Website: walmart
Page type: address-validator
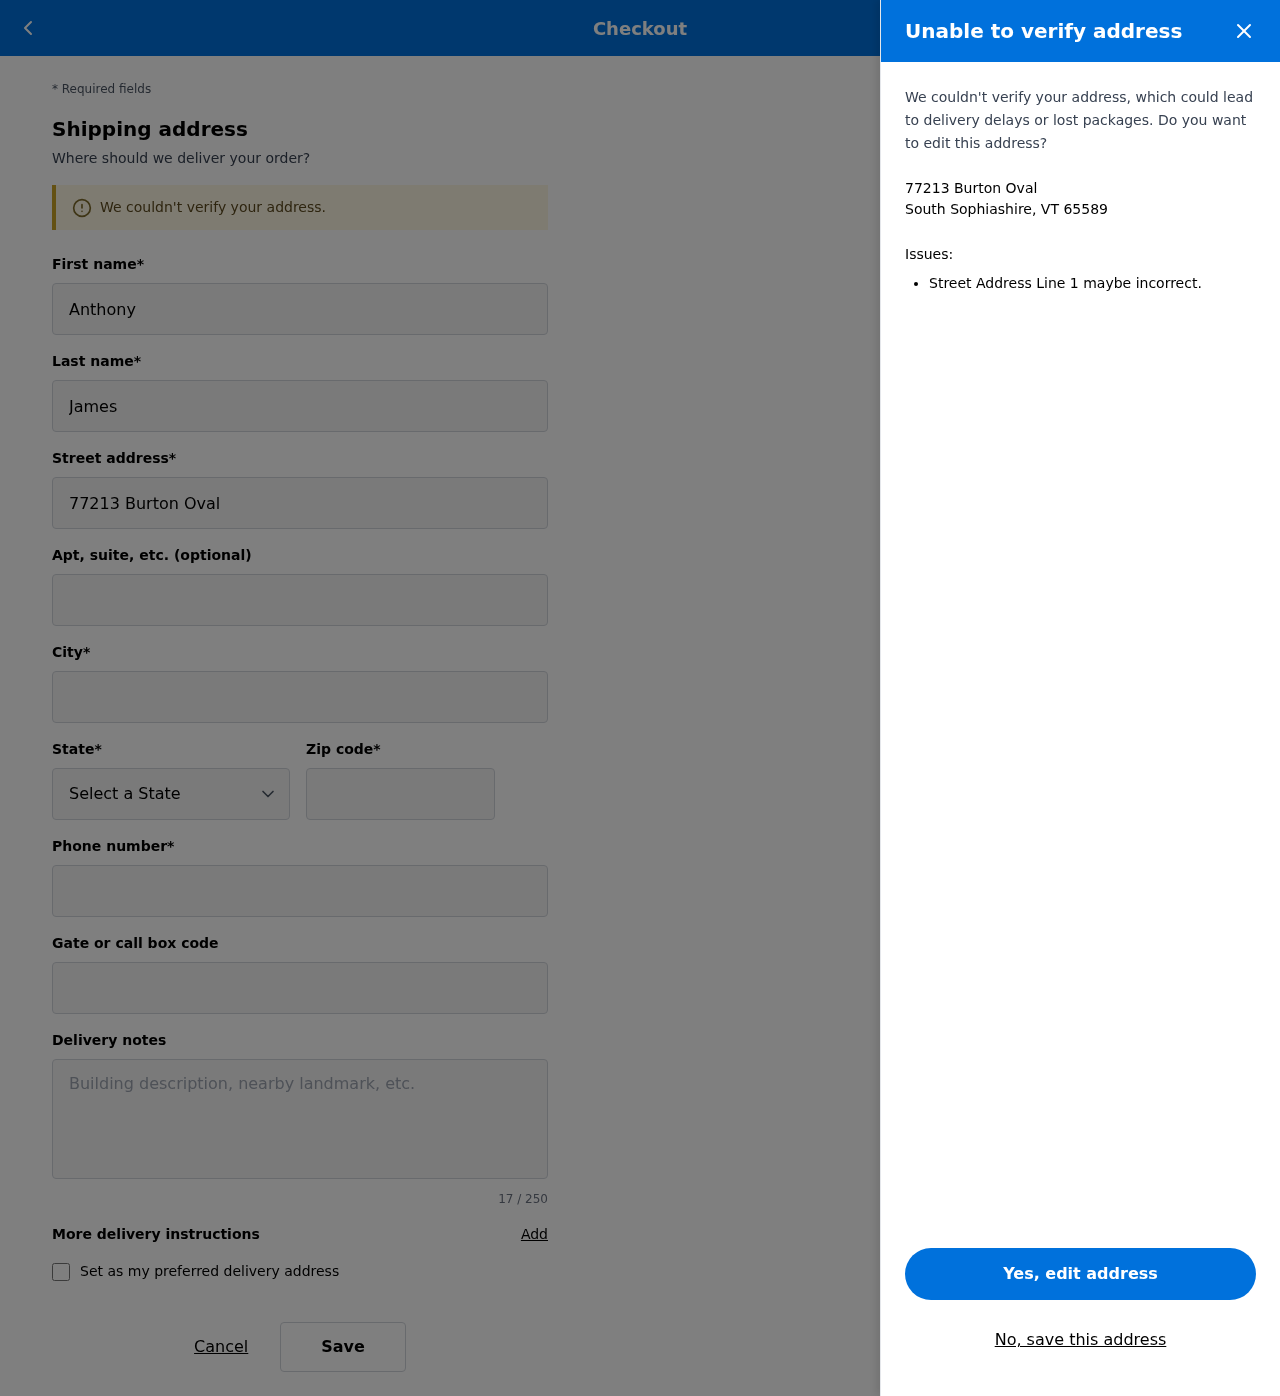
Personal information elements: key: PII_CITY_STATE_ZIP
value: South Sophiashire, VT 65589
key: PII_DELIVERY_INSTRUCTIONS
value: Call upon arrival
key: PII_STATE_ABBR
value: VT
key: PII_STREET
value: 77213 Burton Oval
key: PII_FIRSTNAME
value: Anthony
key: PII_LASTNAME
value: James
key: PII_CITY
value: South Sophiashire
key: PII_POSTCODE
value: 65589
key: PII_PHONE
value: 5575631080
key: PII_SECURITY_CODE
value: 14036